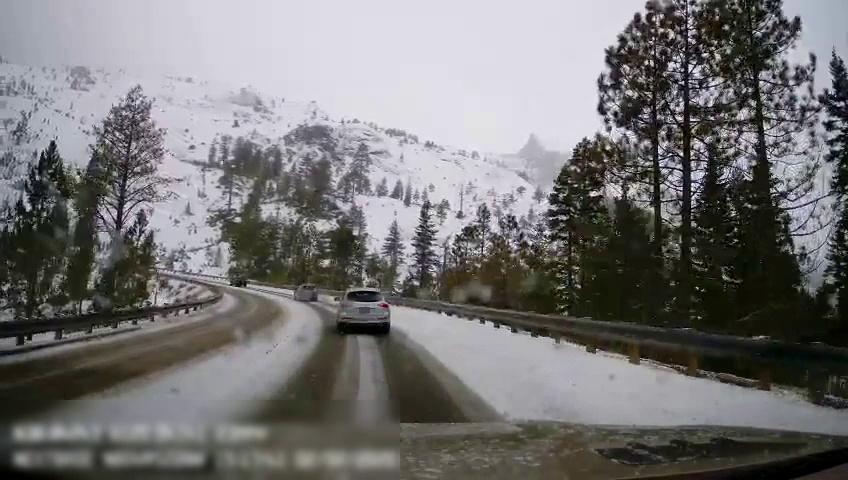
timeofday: Day
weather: Snowy
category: Drivable Space
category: Vehicles | Car
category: Vehicles | Car
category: Vehicles | Car